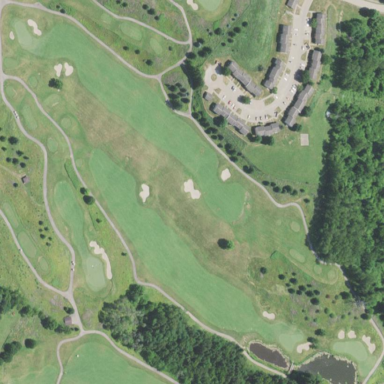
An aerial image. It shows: Area with grass landuse and grass surface. This part of the golf course is considered rough.